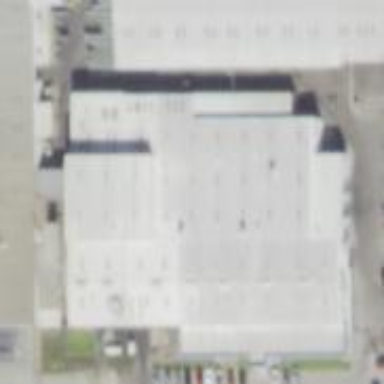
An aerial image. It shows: Commercial building.